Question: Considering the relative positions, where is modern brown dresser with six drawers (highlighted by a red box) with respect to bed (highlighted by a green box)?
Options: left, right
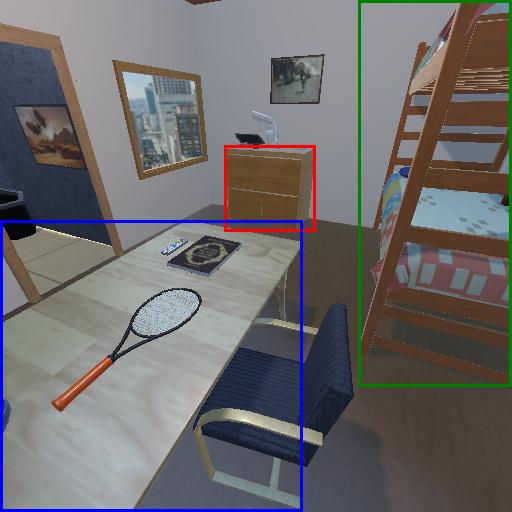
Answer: left